Question: Please see the below image.The aspx code is placed below the image

'''
<div>
<asp:RadioButton runat="server" ID="radiobtn"
Text="Lorem Ipsum is simply dummy text of the printing and
typesetting industry. Lorem Ipsum has been the industry's standard
dummy text ever since the 1500s, when an unknown printer took a galley
of type and scrambled it to make a type specimen book. It has survived
not only five centuries," />
<br />
<asp:RadioButton runat="server" ID="RadioButton1"
Text="Lorem Ipsum is simply dummy text of the printing and
typesetting industry. Lorem Ipsum has been the industry's standard
dummy text ever since the 1500s, when an unknown printer took a galley
of type and scrambled it to make a type specimen book. It has survived
not only five centuries, " />
<br />
<asp:RadioButton runat="server" ID="RadioButton2"
Text=" Lorem Ipsum is simply dummy text of the printing and
typesetting industry. Lorem Ipsum has been the industry's standard
dummy text ever since the 1500s, when an unknown printer took a galley
of type and scrambled it to make a type specimen book. It has survived
not only five centuries," />
</div>
'''
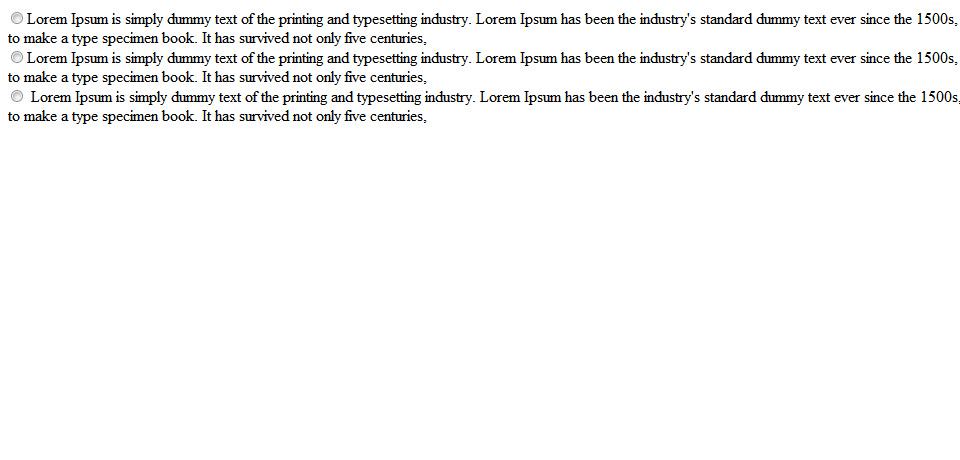
Answer: You can give the div padding-left and then negatively margin the radio button. You'll need to float it left too to make it line up correctly:
'''
div {
padding-left: 20px;
}
input {
margin: 3px 0 0 -20px;
float: left;
}
'''
<URL>